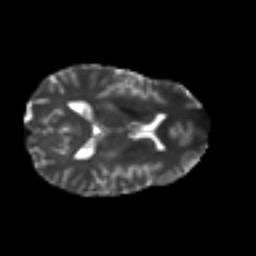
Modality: T2w
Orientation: axial
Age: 40
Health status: ill
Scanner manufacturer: philips
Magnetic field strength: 3 T
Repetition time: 9 s
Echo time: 0.127 s